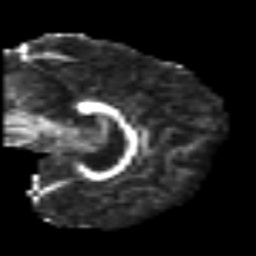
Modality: FA
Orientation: sagittal
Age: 47
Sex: female
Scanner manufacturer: siemens
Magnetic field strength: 3 T
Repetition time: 6.1 s
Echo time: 0.101 s